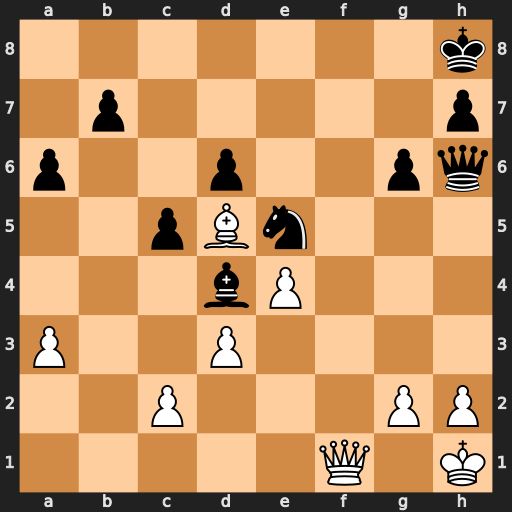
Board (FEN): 7k/1p5p/p2p2pq/2pBn3/3bP3/P2P4/2P3PP/5Q1K
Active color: w
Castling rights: -
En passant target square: -
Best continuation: Qf6+ Qg7 Qd8+ Qf8 Qxf8#